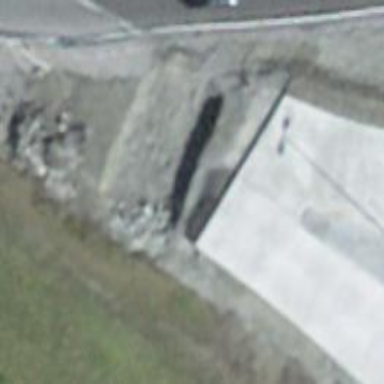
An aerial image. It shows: Primary road with asphalt surface and no sidewalk.